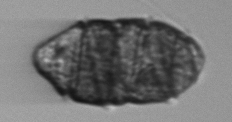
Label: Margalefidinium